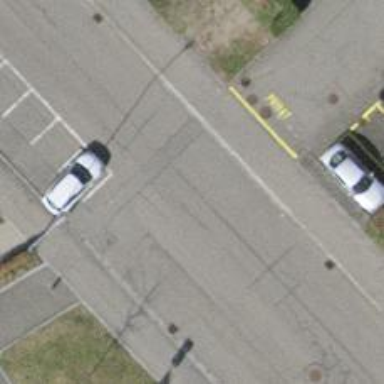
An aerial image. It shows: Unmarked crossing on the road.